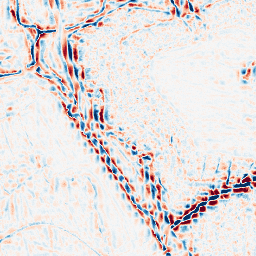
Category: wavelet
Decomposition family: wavelet_dwt
Decomposition parameters: wavelet: sym4
level: 3
Upsampling method: lanczos
Upsampling parameters: scale: 4
Upsampling scale: 4